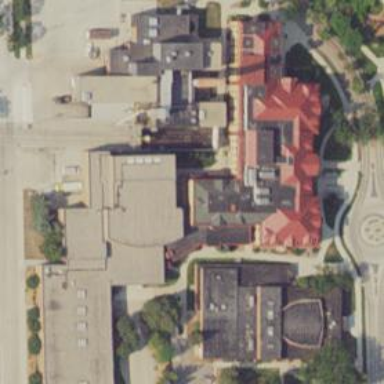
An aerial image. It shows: Arts center located within university building.